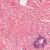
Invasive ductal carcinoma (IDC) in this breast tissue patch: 0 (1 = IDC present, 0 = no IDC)